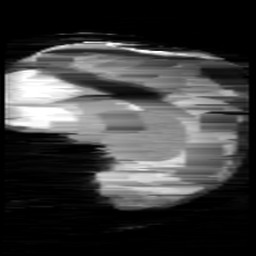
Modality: minIP
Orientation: sagittal
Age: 11
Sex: male
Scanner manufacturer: siemens
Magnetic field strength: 3 T
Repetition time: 0.027 s
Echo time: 0.02 s